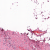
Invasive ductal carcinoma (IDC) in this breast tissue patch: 0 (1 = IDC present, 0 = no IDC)